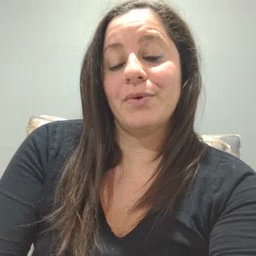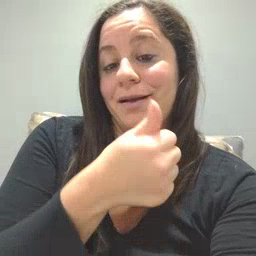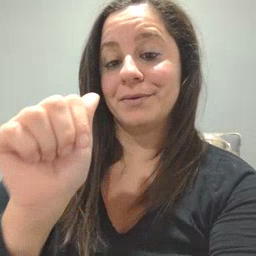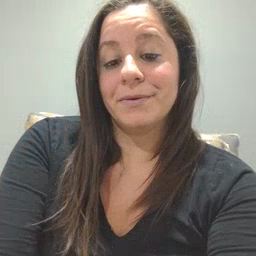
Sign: any